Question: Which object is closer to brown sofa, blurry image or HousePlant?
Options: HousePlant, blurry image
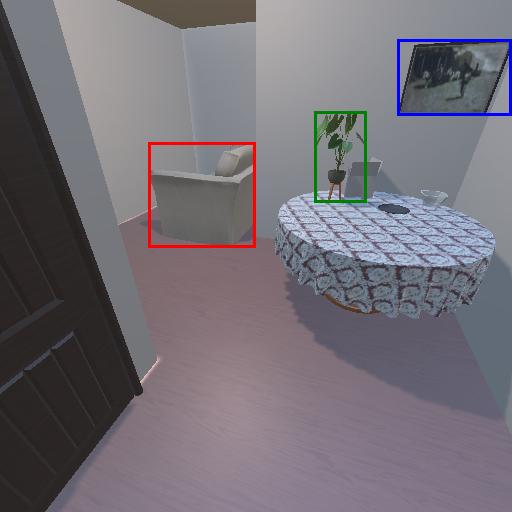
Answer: HousePlant